Aerial crown-view tile of a tropical tree (Barro Colorado Island, Panama), acquired 20250512:
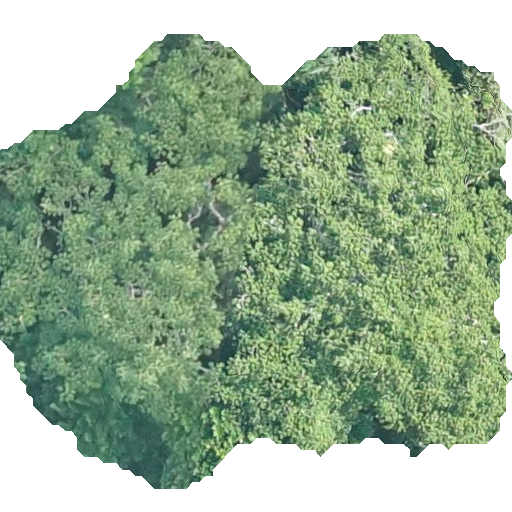
Species: Sterculia apetala
GBIF accepted scientific name: Sterculia apetala
Crown area: 280.336 m²